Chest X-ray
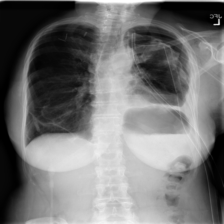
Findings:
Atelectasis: negative
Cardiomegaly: negative
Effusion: negative
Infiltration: negative
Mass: negative
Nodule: negative
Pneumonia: negative
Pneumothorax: positive
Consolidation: negative
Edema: negative
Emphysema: negative
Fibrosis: negative
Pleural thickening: negative
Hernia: negative